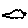
Label: cloud